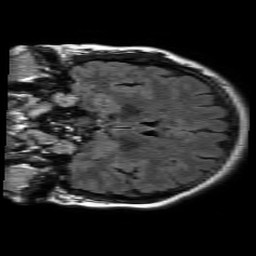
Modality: FLAIR
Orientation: coronal
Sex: female
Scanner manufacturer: philips
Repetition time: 11 s
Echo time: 0.125 s